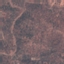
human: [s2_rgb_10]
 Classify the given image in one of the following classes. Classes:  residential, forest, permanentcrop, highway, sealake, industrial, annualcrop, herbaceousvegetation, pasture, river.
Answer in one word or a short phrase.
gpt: HerbaceousVegetation